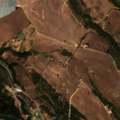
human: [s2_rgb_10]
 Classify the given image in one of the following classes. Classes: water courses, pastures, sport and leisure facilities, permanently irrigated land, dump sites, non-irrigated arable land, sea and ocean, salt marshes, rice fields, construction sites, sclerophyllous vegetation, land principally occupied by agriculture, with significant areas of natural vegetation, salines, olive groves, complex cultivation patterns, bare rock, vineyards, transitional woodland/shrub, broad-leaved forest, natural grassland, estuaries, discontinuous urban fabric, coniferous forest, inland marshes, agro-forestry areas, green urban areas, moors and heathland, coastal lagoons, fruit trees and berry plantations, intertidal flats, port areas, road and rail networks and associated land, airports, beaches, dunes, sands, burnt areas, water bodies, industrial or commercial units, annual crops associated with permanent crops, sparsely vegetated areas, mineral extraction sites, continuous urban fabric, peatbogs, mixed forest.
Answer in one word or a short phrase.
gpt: non-irrigated arable land, permanently irrigated land, pastures, broad-leaved forest, transitional woodland/shrub